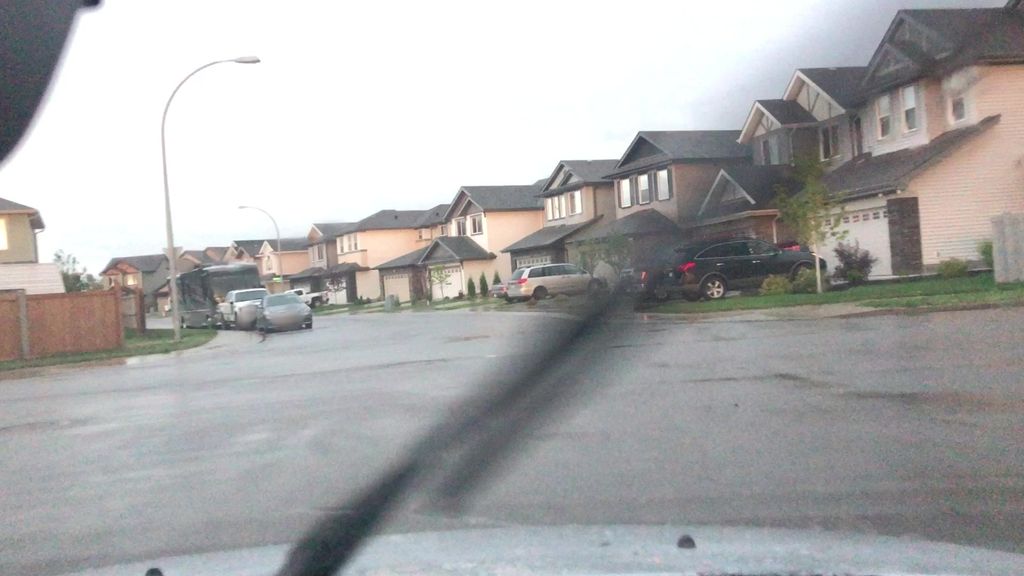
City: edmonton